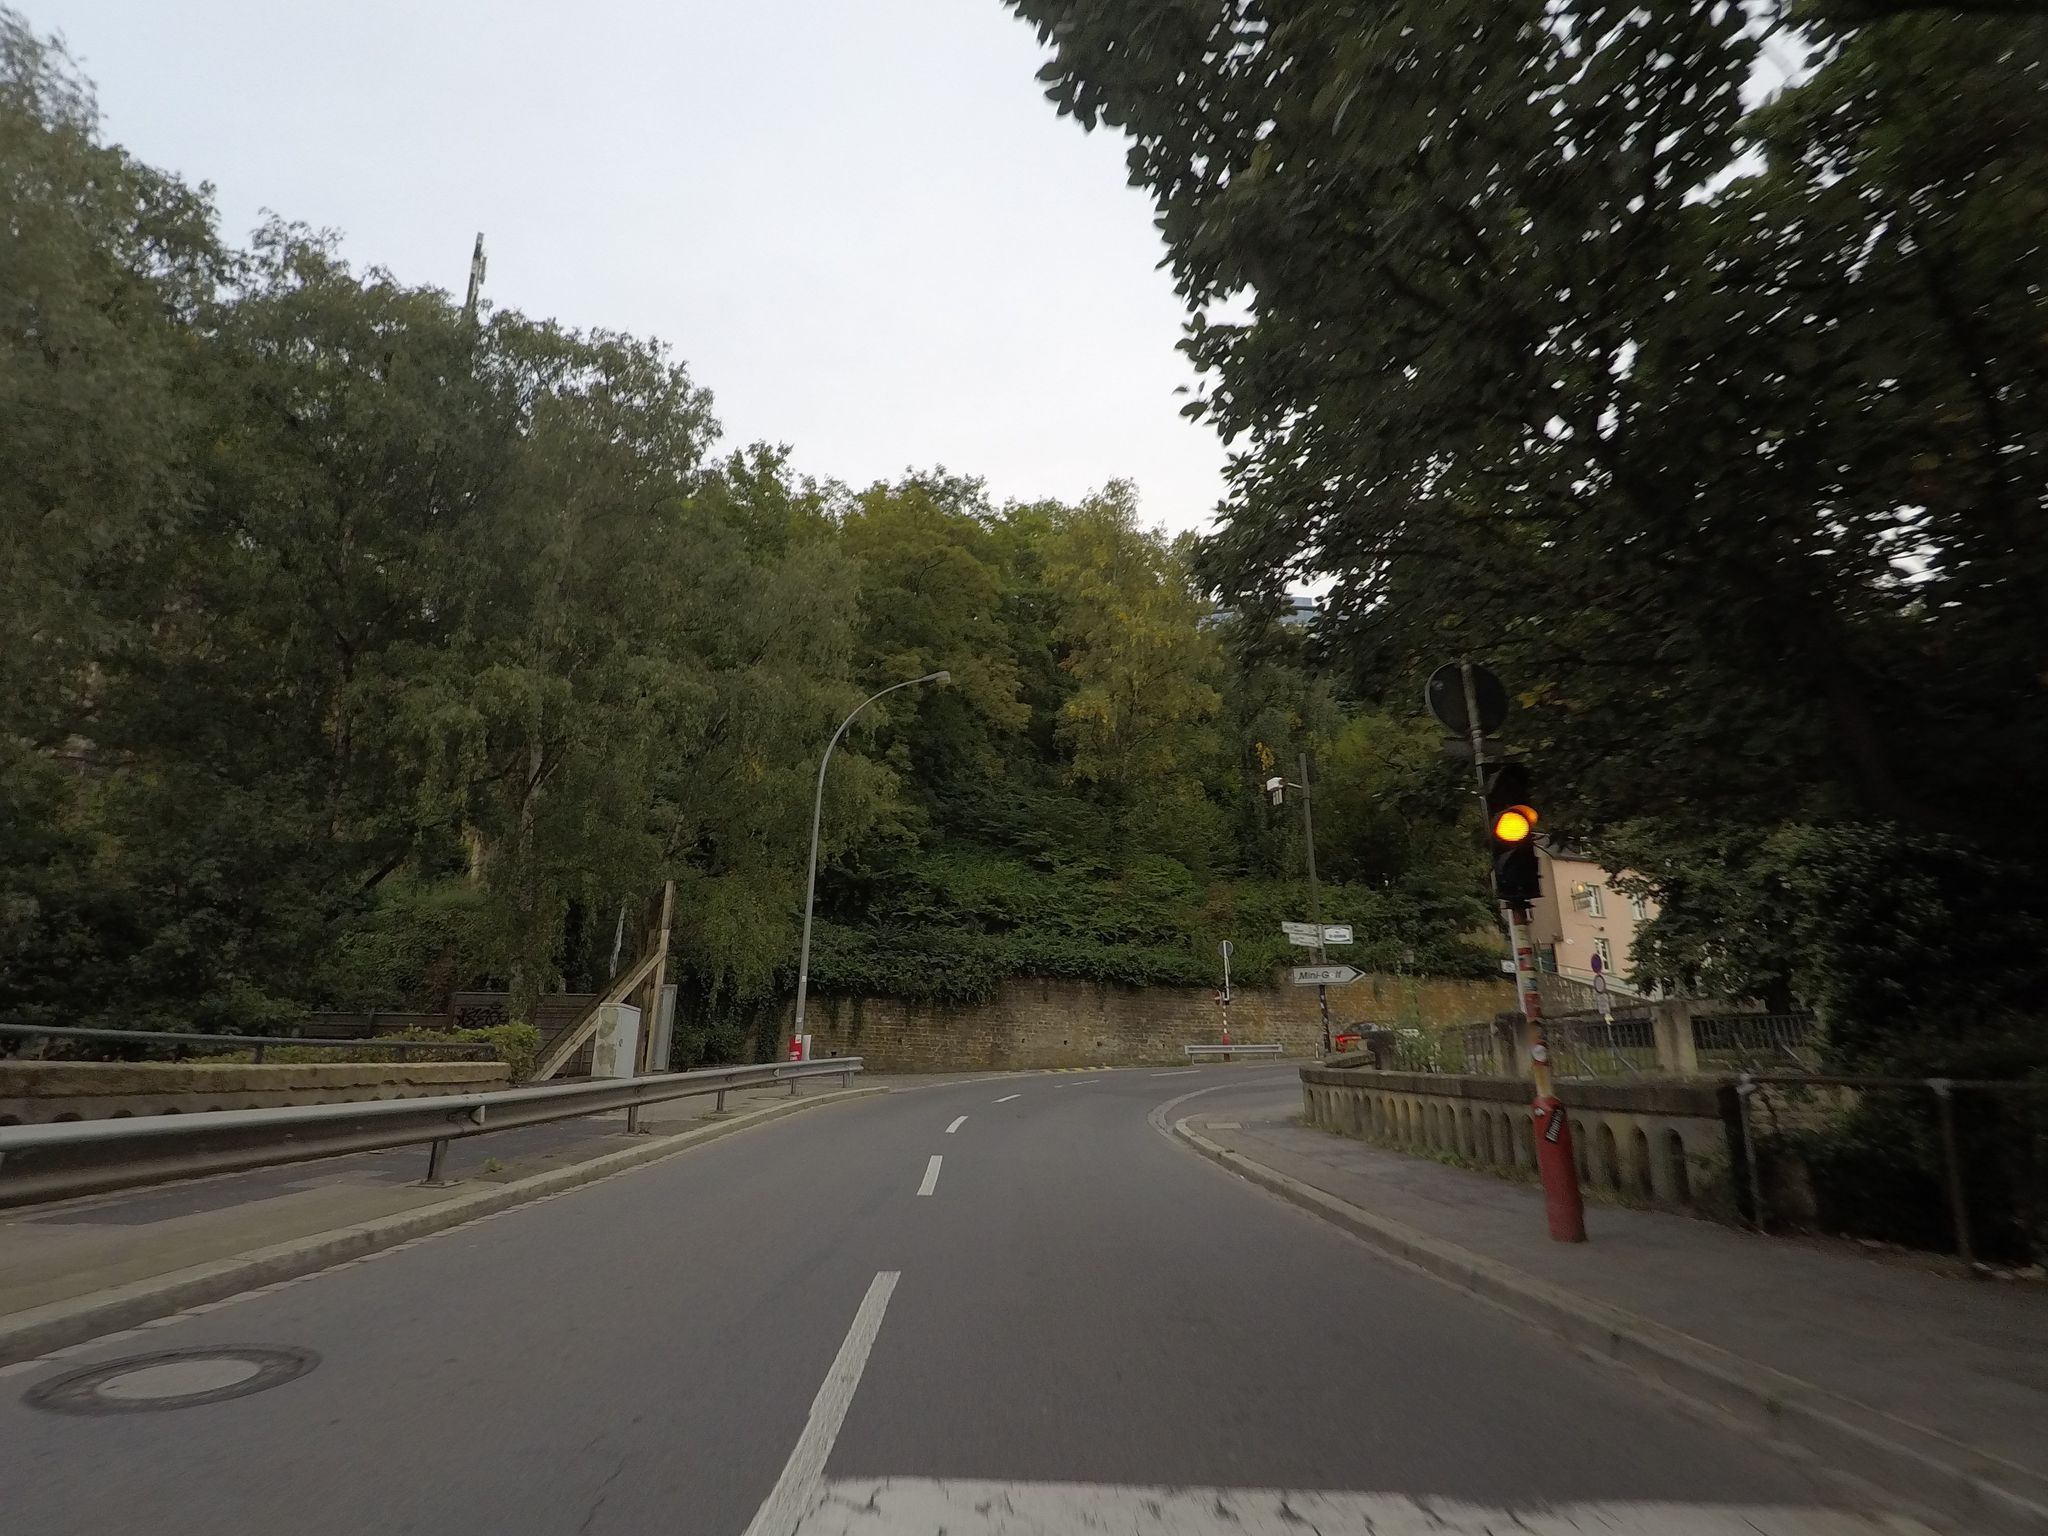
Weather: cloudy
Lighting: day
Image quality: slightly poor
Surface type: driving surface
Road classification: tertiary, residential
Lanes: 2
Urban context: urban centre
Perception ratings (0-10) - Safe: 3.45, Lively: 4.2, Beautiful: 8.93, Boring: 5.16, Depressing: 5.22, Wealthy: 6.29